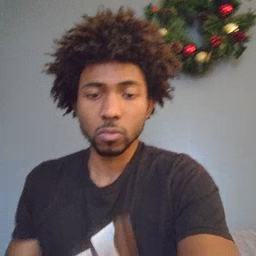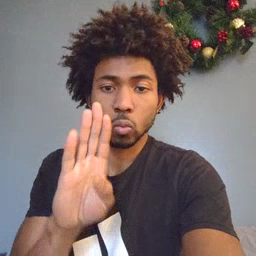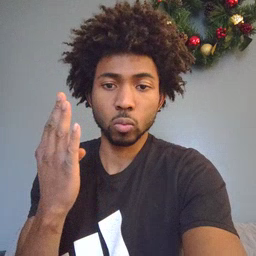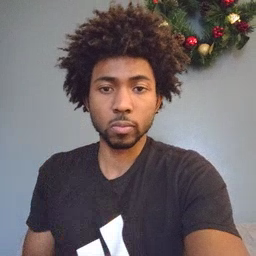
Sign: open